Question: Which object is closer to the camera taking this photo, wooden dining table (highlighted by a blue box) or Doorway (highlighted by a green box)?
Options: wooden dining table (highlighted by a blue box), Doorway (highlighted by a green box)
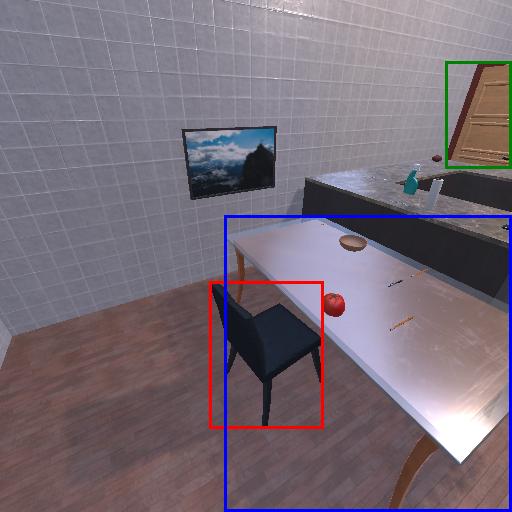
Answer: wooden dining table (highlighted by a blue box)